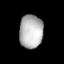
Tissue: lung
Cell type: Myeloid cells
Senescence score: 0.2125
Nuclear area (px): 771
Mean DAPI intensity: 181.536